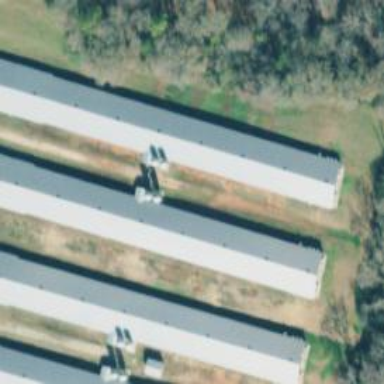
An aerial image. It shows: Poultry house.